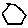
Label: hexagon